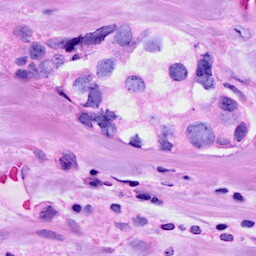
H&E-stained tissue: Breast